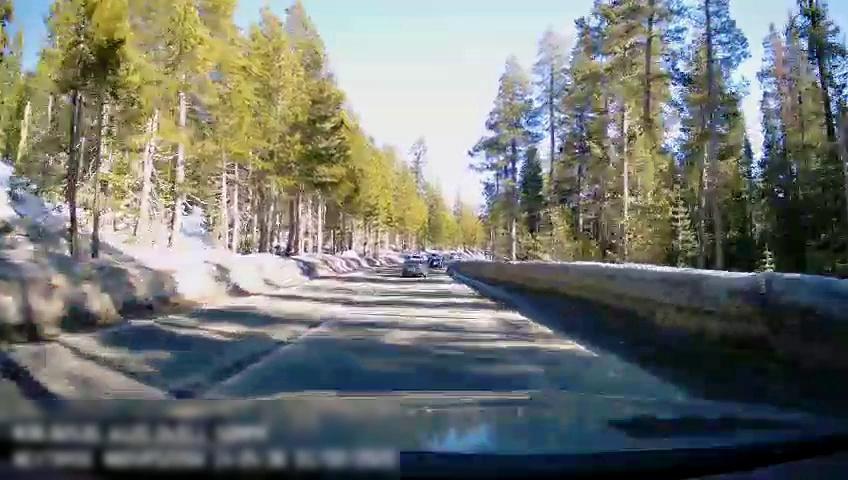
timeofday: Day
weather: Snowy
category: Drivable Space
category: Vehicles | Car
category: Vehicles | Car